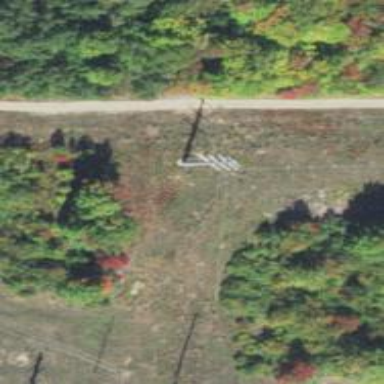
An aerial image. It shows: Power tower.